Question:
We know that nothing can be done for 'android.content.res.Resources'as it is caused by 'Zygote' to preload some resources that we cannot directly manipulate.
I am not exactly sure about how it preloads and where it preloads from. For example, shall I move my image files from 'res/drawable-hdpi' to assets folder? (Note that I only have 1 copy of the images in 'res' folder. So the same 'drawable' is used for (hdpi,ldpi,mdpi,xhdpi)
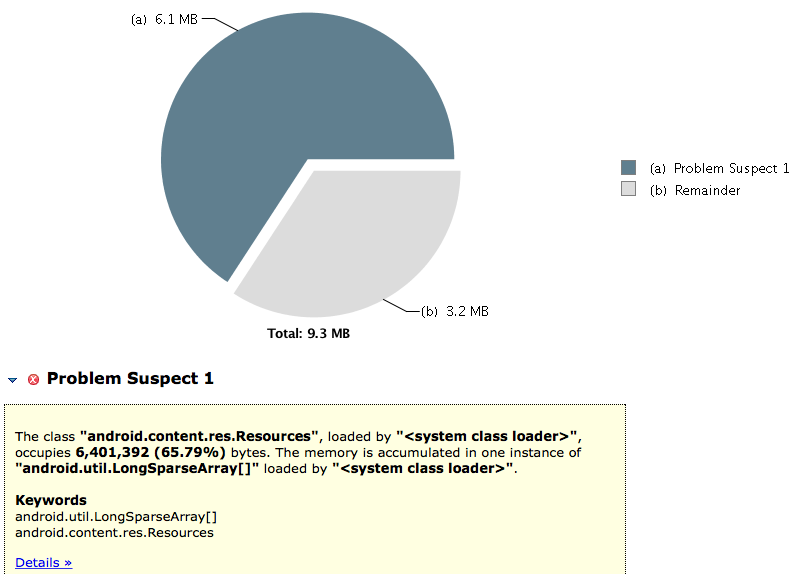
Answer: > Shall I move my image files from res/drawable-hdpi to assets folder?
No, I don't think copying image resources to asset directory of your project will make any thing much change.
It's recommend to have these resources in 'res' folder and access those image, 'asset' folder is for different purpose like have any static html page, keep custom font of your application.
Lastly, You should keep images resources in res directory and try to keep their size as minimum as possible.